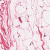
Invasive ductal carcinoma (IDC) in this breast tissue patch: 0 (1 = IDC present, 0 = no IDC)